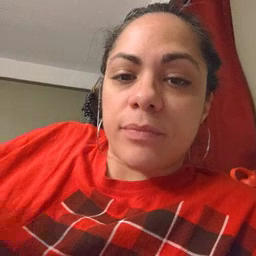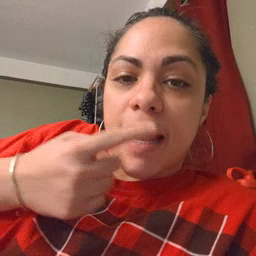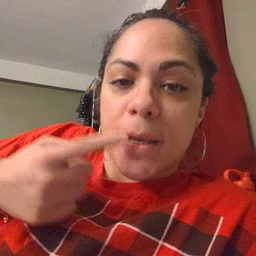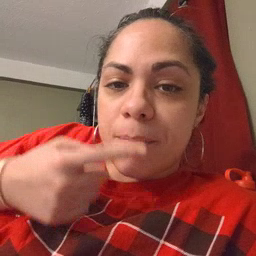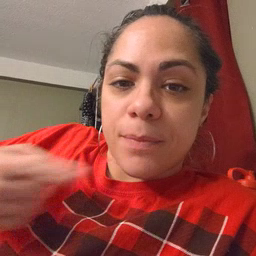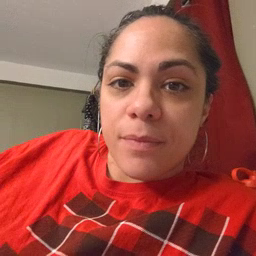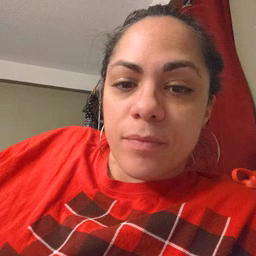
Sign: lips